Question: I want to create a floating help bubble to introduce the basic functioning of my game. This bubble should float above the Actor I want it to explain, like shown in the picture below.

To accomplish this, I want the coordinates of the Actor, in this case the left button, and then I can add the bubble Actor to the Stage in front of everything else. The last part is easy enough, but I'm struggling with retrieving the actual coordinates of the button, as it is in a table.
The two buttons are added to a Table like this:
'''
t.add(btnLab).expandX().center();
t.add(btnSea).expandX().center();
'''
I've tried the most obvious approach:
'''
Vector2 loc = new Vector2(a.getX(), a.getY());
System.out.println("Loc: " + loc);
a.localToStageCoordinates(loc);
System.out.println("Loc: " + loc);
'''
This gives me (in the order of the sysouts): [0.0, 0.0] and [40.0, 130.0]. The last position is actually the position of the Table, which fills the blue area of the screen. So this location obviously misses something the Table does to place the Actor, and cannot be used (as I only end up with the location of the Table).
(I've also tried using t.localToStageCoordinates here, t being the Table. Same results.)
Another solution I tried was to recursively search through all Parents:
'''
private static Vector2 getLoc(Actor a) {
return getLoc(new Vector2(a.getX(), a.getY()), a.getParent());
}
private static Vector2 getLoc(Vector2 loc, Actor g) {
System.out.println("Location: " + loc + ", Actor: " + g);
loc.x += g.getX();
loc.y += g.getY();
if(g.getParent() == null) return loc;
return getLoc(loc, g.getParent());
}
'''
Unfortunately, this gives me the same. The sysouts gives the following:
'''
Location: [0.0:0.0], Actor: Table 40.0,130.0 944.0x508.0
Location: [40.0:130.0], Actor: Group 0.0,0.0 0.0x0.0
Location: [40.0:130.0], Actor: Group 0.0,0.0 0.0x0.0
'''
So I can't seem to get the actual positions of the Groups/Actors within the Table.
How am I supposed to do this?
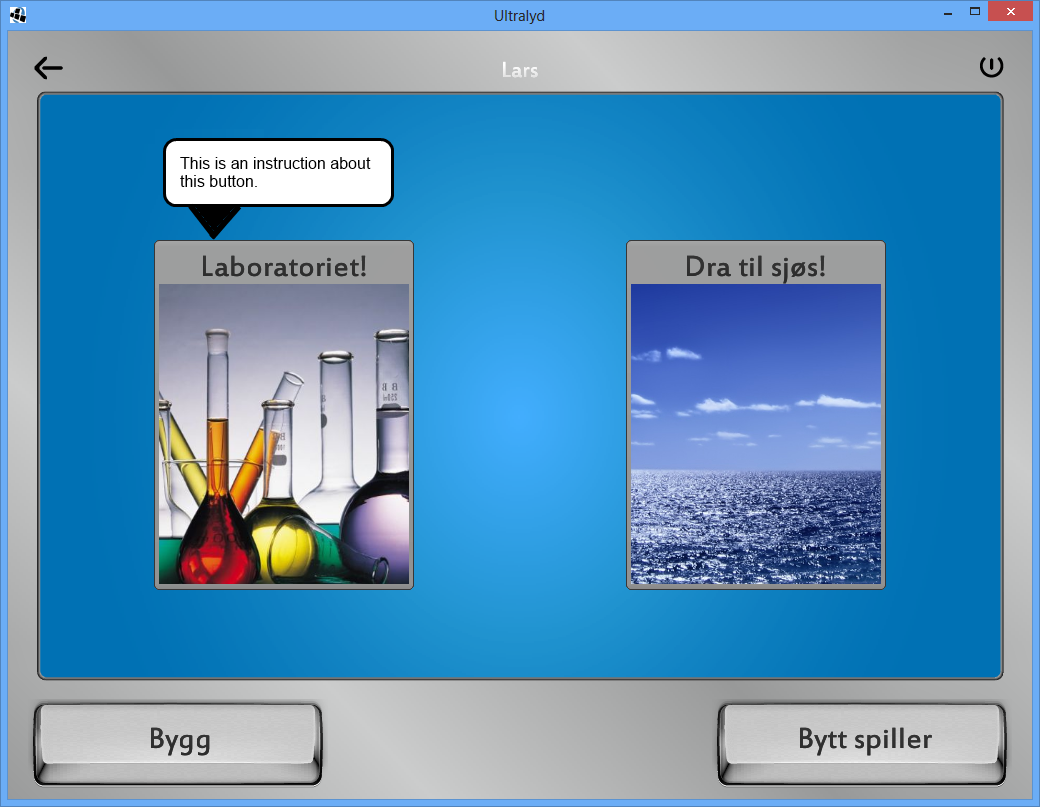
Answer: I think I understand where you got confused. It is actually very simple to get the stage coordinates of an actor (assuming screen aligned, unrotated, unscaled actors).
All you need to do is this:
'''
public static Vector2 getStageLocation(Actor actor) {
return actor.localToStageCoordinates(new Vector2(0, 0));
}
'''
What you are doing wrong is trying to get the location of the actor relative to the table (by using actor.getX() and actor.getY()), and then transform that location to the stage. That will end up giving you the location of table because it will be adding the location of the actor. What you really what is to know where point new Vector2(0, 0) inside your actor is. This tells you where the bottom left corner of the actor is. If you want top left you would use new Vector2(0, actor.getHeight()), and the other corners in a similar manner.
Additionally, if you are working with events and want to know the stage location of an event you would simply do the following:
'''
@Override public void touchUp(final InputEvent event, final float x, final float y, final int pointer, final int button) {
if (pointer == Buttons.LEFT) {
Gdx.app.log("Event", "x: " + event.getStageX() + " y: " + event.getStageY());
}
}
'''
For a more complete example look at the following code:
'''
import com.badlogic.gdx.ApplicationListener;
import com.badlogic.gdx.Gdx;
import com.badlogic.gdx.graphics.GL20;
import com.badlogic.gdx.math.Vector2;
import com.badlogic.gdx.scenes.scene2d.InputEvent;
import com.badlogic.gdx.scenes.scene2d.Stage;
import com.badlogic.gdx.scenes.scene2d.ui.*;
import com.badlogic.gdx.scenes.scene2d.utils.ClickListener;
public class ActorStage implements ApplicationListener {
private Stage stage;
private Skin skin;
@Override public void create() {
Gdx.app.log("CREATE", "App Opening");
this.stage = new Stage(Gdx.graphics.getWidth(), Gdx.graphics.getHeight(), false);
Gdx.input.setInputProcessor(this.stage);
this.skin = new Skin(Gdx.files.internal("skin/uiskin.json"));
this.skin.hashCode();
final Table table = new Table();
table.setFillParent(true);
final Button btnLab = new TextButton("Lab", skin);
final Button btnSea = new TextButton("Sea", skin);
setupButton(table, btnLab);
setupButton(table, btnSea);
this.stage.addActor(table);
Gdx.gl20.glClearColor(0f, 0f, 0f, 1);
Gdx.gl20.glBlendFunc(GL20.GL_SRC_ALPHA, GL20.GL_ONE_MINUS_SRC_ALPHA);
}
private void setupButton(Table table, final Button button) {
table.add(button).expandX().center();
button.addListener(new ClickListener() {
@Override public void clicked(InputEvent event, float x, float y) {
Gdx.app.log("XY", "[" + x + ", " + y + "]");
Gdx.app.log("Event", "[" + event.getStageX() + ", " + event.getStageY() + "]");
Gdx.app.log("Actor", "[" + button.getX() + ", " + button.getY() + "]");
Vector2 loc = new Vector2(button.getX(), button.getY());
Vector2 stageLoc = button.localToStageCoordinates(loc);
Gdx.app.log("ActorStage", "[" + stageLoc.x + ", " + stageLoc.y + "]");
Vector2 zeroLoc = button.localToStageCoordinates(new Vector2());
Gdx.app.log("ZeroStage", "[" + zeroLoc.x + ", " + zeroLoc.y + "]");
}
});
}
@Override public void render() {
this.stage.act();
Gdx.gl20.glClear(GL20.GL_COLOR_BUFFER_BIT);
Gdx.gl20.glEnable(GL20.GL_BLEND);
this.stage.draw();
}
@Override public void dispose() {
Gdx.app.log("DISPOSE", "App Closing");
}
@Override public void resize(final int width, final int height) {
Gdx.app.log("RESIZE", width + "x" + height);
Gdx.gl20.glViewport(0, 0, width, height);
this.stage.setViewport(width, height, false);
}
@Override public void pause() {}
@Override public void resume() {}
}
'''
When clicking btnLab once, clicking btnSea once and then closing the window, outputs:
'''
CREATE: App Opening
RESIZE: 800x600
XY: [18.0, 13.0]
Event: [200.0, 296.0]
Actor: [182.0, 283.0]
ActorStage: [364.0, 566.0]
ZeroStage: [182.0, 283.0]
XY: [6.0, 23.0]
Event: [588.0, 306.0]
Actor: [582.0, 283.0]
ActorStage: [1164.0, 566.0]
ZeroStage: [582.0, 283.0]
DISPOSE: App Closing
'''
As you can see you want the "ZeroStage" message because that gives you the location of the actor on the stage.